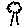
Label: tree